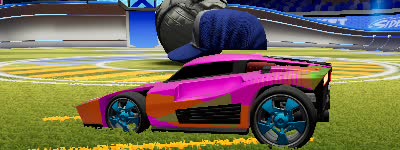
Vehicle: breakout